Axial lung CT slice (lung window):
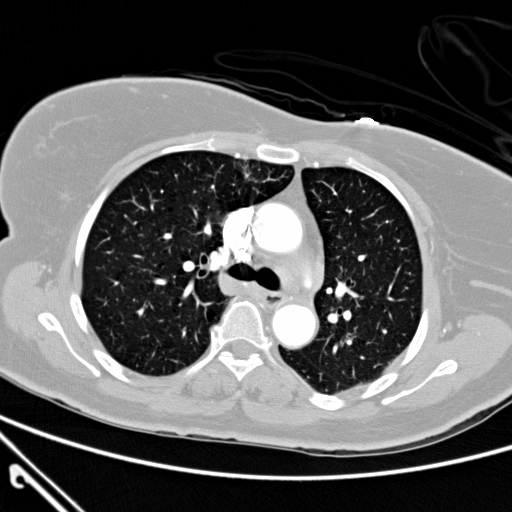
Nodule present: no